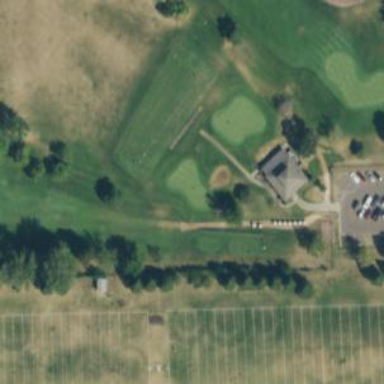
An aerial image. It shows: Golf tee.